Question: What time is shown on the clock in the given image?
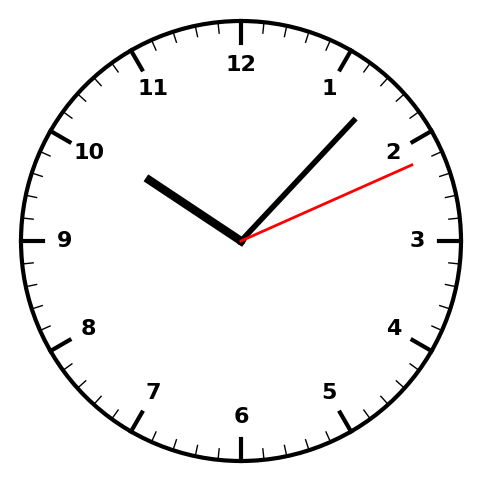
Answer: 10:07:11